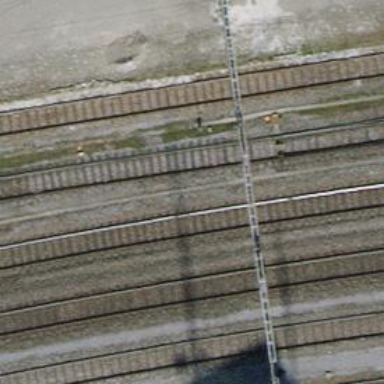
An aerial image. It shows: Railway switch.